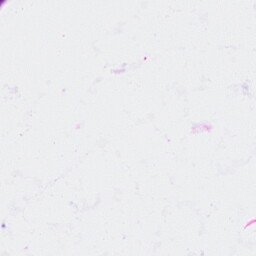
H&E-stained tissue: Ovarian